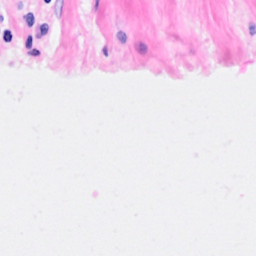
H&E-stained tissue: Breast